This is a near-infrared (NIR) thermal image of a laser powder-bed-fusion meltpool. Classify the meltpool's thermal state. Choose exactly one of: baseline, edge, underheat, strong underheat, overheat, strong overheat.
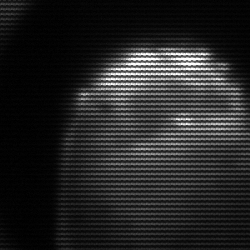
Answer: edge